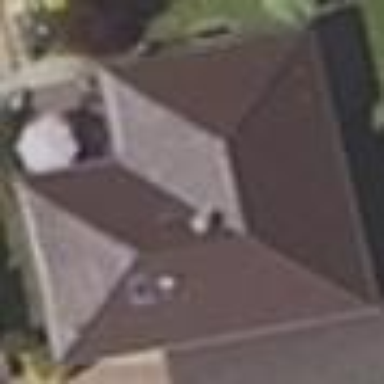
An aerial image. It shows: Simple house.